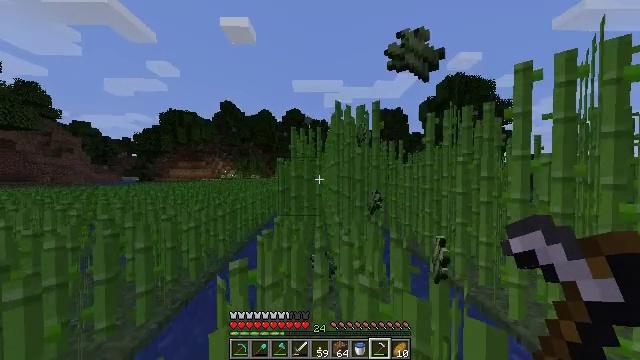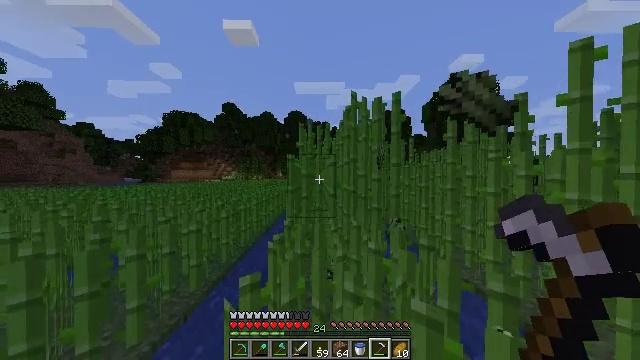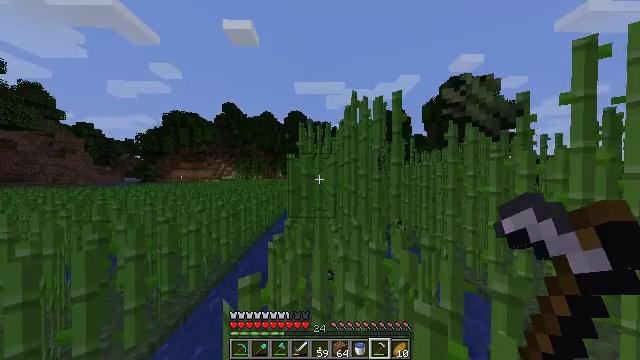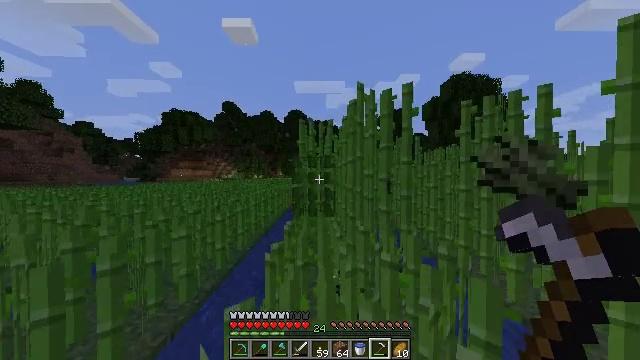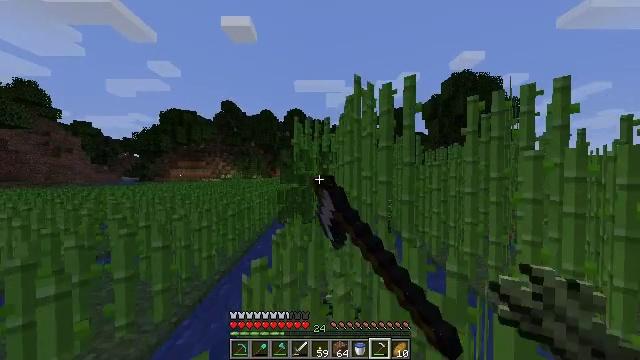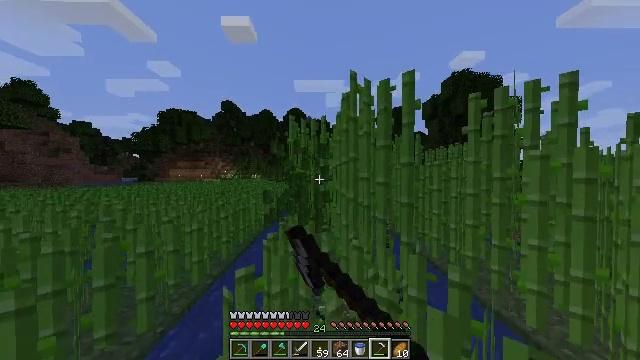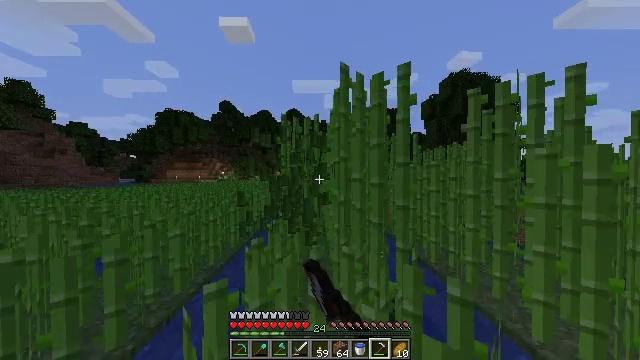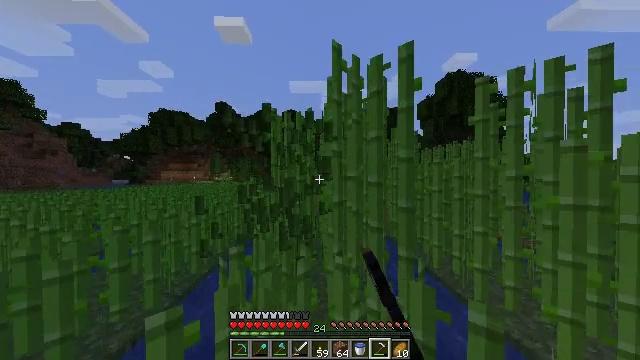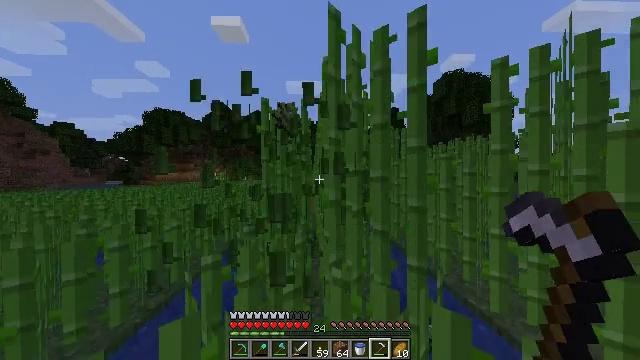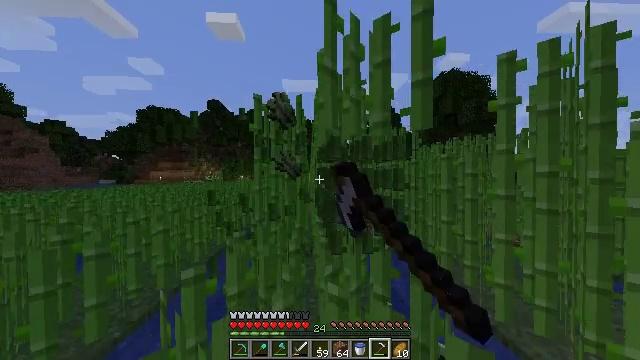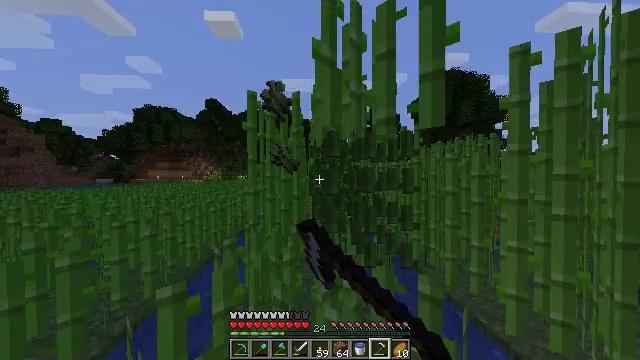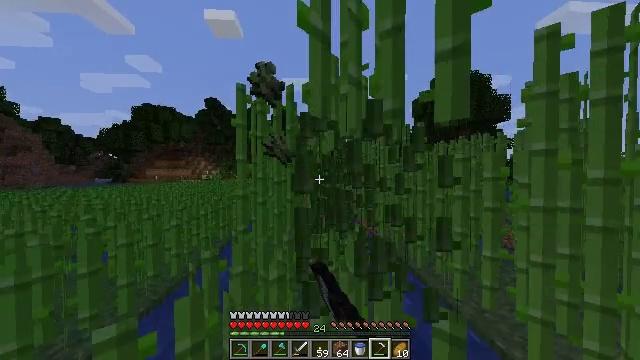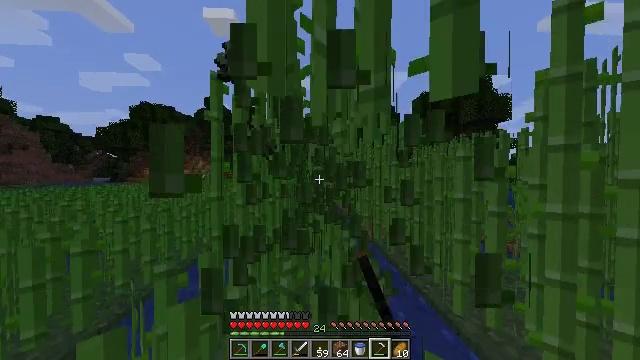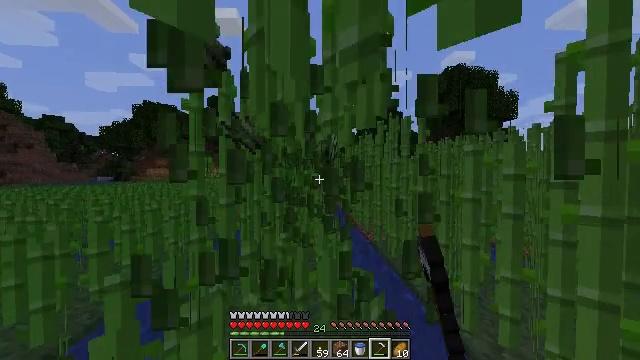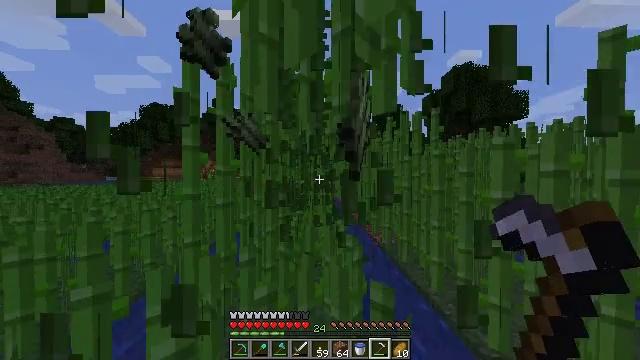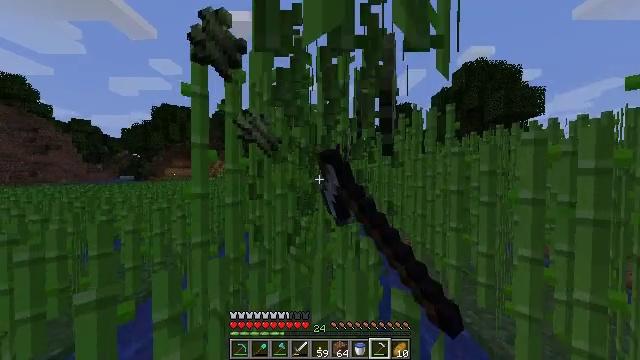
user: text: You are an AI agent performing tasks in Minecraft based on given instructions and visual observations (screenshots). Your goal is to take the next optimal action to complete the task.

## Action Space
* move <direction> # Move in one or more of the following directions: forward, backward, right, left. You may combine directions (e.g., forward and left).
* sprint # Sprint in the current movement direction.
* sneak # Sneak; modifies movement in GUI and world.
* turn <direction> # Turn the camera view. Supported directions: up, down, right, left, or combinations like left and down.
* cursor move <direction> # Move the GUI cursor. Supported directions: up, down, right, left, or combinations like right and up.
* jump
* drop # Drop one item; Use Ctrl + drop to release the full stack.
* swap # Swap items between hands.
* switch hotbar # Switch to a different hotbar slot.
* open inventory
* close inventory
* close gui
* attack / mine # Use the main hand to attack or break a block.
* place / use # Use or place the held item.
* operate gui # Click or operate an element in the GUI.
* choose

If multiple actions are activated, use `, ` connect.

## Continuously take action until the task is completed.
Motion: motion action
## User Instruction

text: Break the sugar cane.
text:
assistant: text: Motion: move forward, sprint
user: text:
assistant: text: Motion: move forward, sprint
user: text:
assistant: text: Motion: move forward and move right, sprint, attack / mine
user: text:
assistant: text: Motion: move forward and move right, sprint, attack / mine
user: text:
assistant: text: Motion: move forward and move right, sprint, attack / mine
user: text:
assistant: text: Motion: move forward, sprint, attack / mine
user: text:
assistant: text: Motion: move forward, sprint, attack / mine
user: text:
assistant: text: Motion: move forward, sprint, attack / mine
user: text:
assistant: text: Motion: move forward, sprint, attack / mine
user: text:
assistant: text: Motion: move forward, sprint, attack / mine
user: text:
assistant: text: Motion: move forward and move right, sprint, attack / mine
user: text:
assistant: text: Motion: move forward and move right, sprint, attack / mine
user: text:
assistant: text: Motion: move forward and move right, sprint, attack / mine
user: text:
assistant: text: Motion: move forward and move left, sprint, turn left, attack / mine
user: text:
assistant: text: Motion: move forward and move left, sprint, turn left, attack / mine
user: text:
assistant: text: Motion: move forward and move left, sprint, attack / mine
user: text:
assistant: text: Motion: move forward and move left, sprint, attack / mine
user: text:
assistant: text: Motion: move forward, sprint, attack / mine
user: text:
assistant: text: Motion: move forward, sprint, attack / mine
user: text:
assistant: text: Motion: move forward and move right, sprint, attack / mine
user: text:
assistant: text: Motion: move forward and move right, sprint, turn right, attack / mine
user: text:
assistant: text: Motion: move forward and move right, sprint, turn right, attack / mine
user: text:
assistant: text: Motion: move forward and move right, sprint, attack / mine
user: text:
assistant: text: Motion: move forward, sprint, attack / mine
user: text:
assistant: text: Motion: move forward, sprint, attack / mine
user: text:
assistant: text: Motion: move forward and move left, sprint, attack / mine
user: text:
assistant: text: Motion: move forward and move left, sprint, attack / mine
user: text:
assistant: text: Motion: move forward and move left, sprint, turn left, attack / mine
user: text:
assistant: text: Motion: move forward and move left, sprint, attack / mine
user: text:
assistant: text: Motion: move forward and move left, sprint, turn left, attack / mine